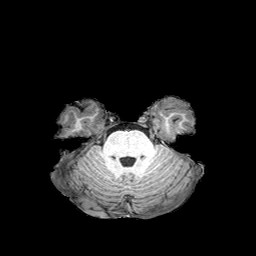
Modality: T1w
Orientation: coronal
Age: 16
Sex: male
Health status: healthy